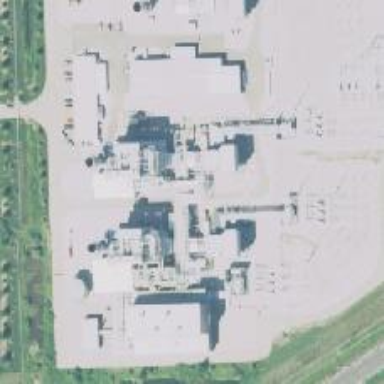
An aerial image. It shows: Gas turbine generator powered by gas.